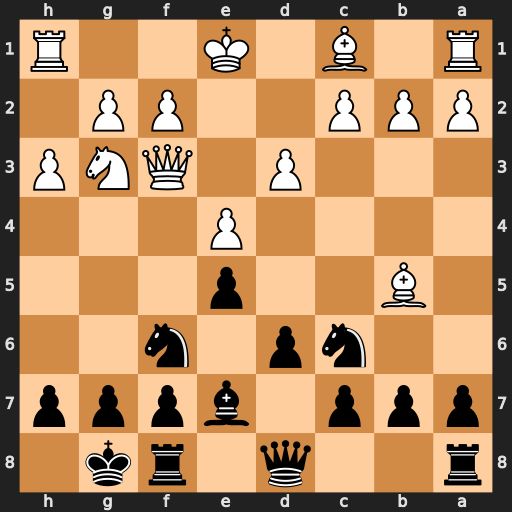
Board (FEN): r2q1rk1/ppp1bppp/2np1n2/1B2p3/4P3/3P1QNP/PPP2PP1/R1B1K2R
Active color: b
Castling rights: KQ
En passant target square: -
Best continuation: Nd4 Qd1 Nxb5